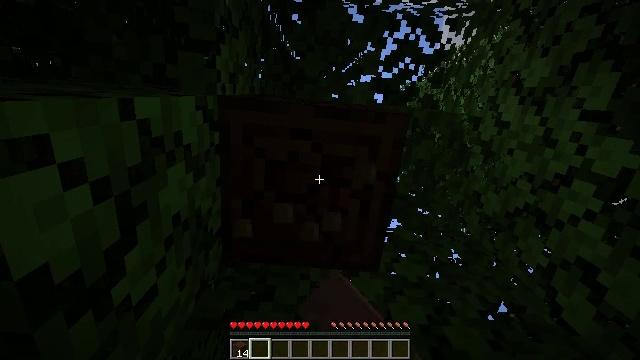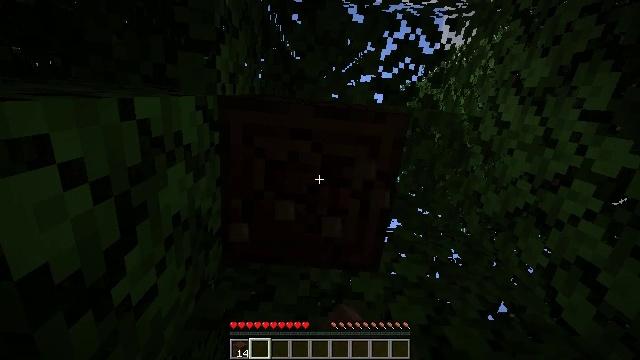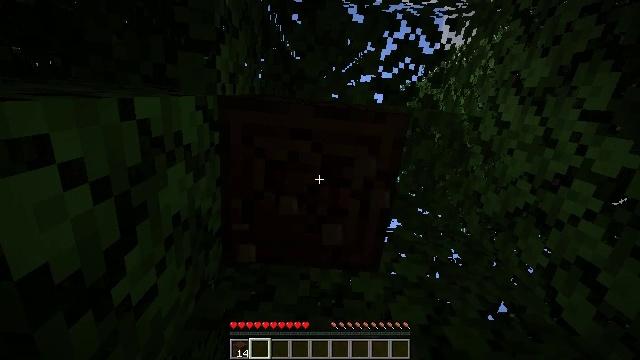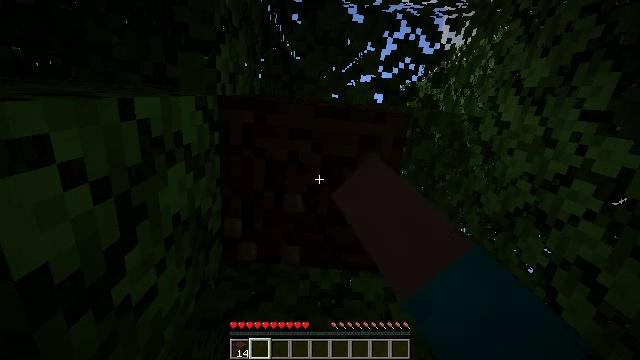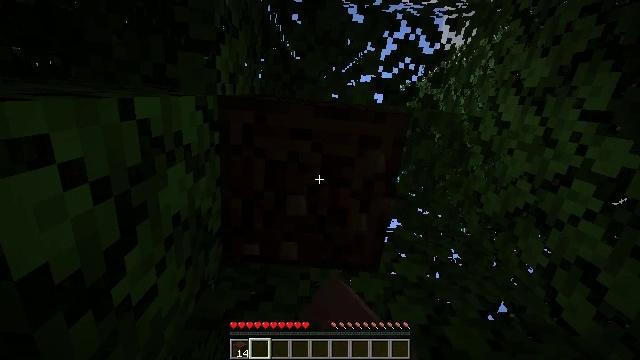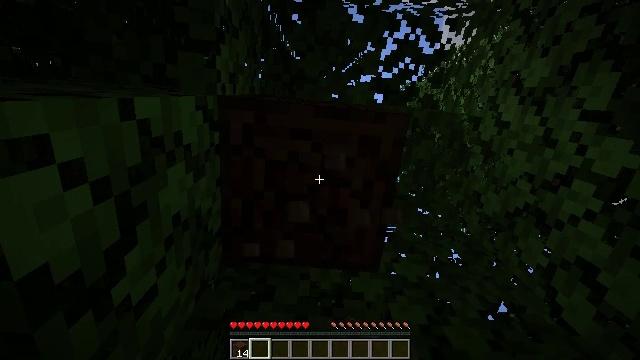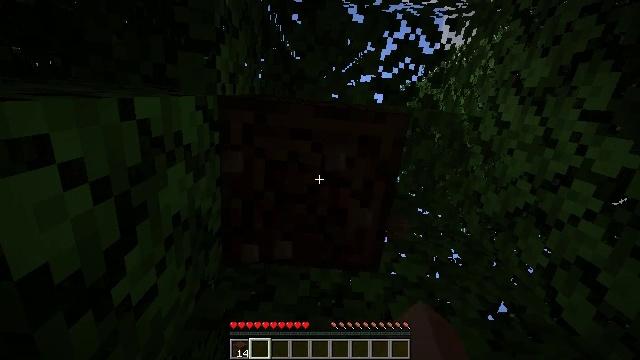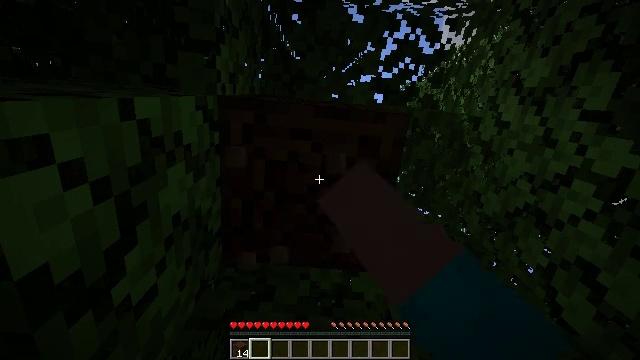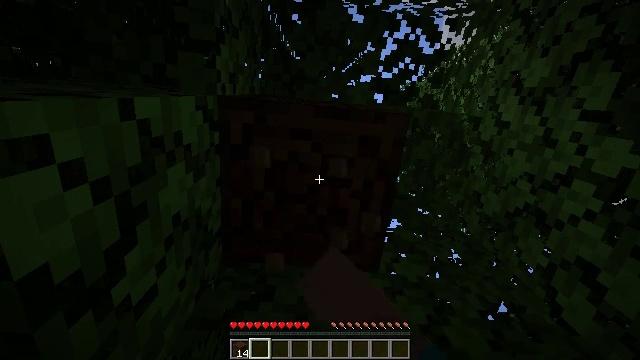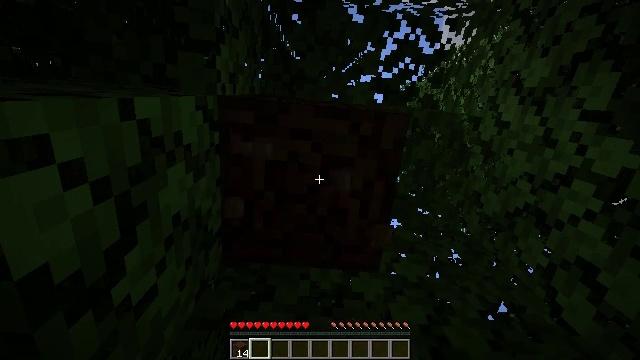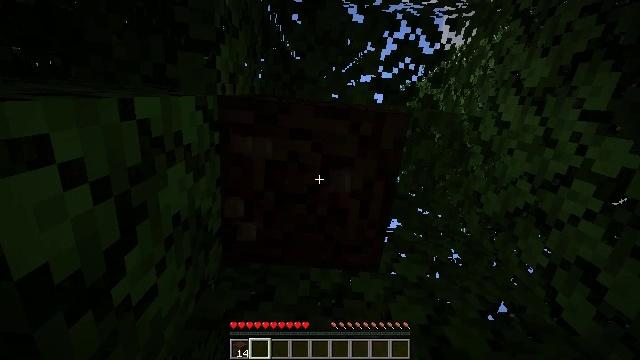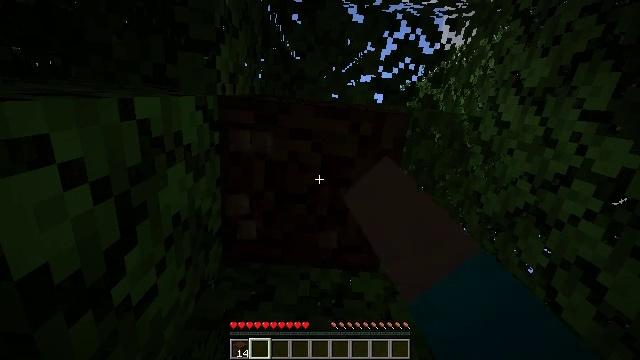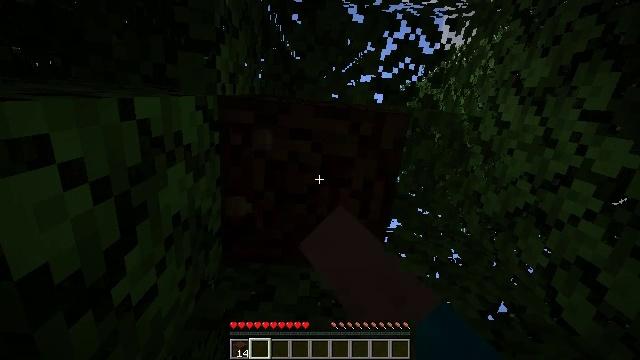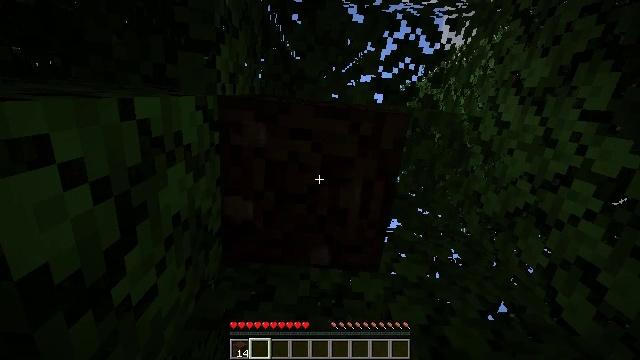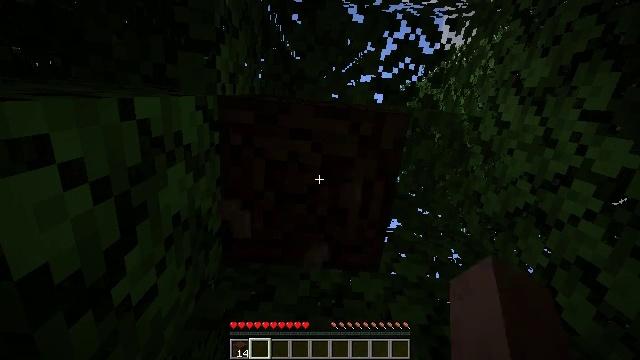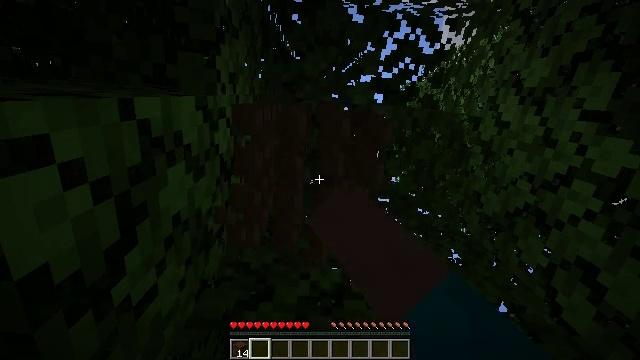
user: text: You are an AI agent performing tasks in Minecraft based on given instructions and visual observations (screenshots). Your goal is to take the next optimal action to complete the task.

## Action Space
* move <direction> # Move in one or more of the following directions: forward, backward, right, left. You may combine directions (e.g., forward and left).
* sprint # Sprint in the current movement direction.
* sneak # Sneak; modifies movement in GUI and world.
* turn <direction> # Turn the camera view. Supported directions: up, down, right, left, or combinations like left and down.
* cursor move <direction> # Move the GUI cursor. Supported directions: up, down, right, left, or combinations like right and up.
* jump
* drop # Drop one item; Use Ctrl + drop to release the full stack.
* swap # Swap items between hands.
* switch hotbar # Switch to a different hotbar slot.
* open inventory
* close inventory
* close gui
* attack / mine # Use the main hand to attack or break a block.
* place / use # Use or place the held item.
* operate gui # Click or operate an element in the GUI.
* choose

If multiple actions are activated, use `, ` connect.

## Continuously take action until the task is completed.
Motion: motion action
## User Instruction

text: Chop down the dark oak log.
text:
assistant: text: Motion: attack / mine
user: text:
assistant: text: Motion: attack / mine
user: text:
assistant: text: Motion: attack / mine
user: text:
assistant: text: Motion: attack / mine
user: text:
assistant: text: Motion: attack / mine
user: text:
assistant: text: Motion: attack / mine
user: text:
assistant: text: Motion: attack / mine
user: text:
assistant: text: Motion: attack / mine
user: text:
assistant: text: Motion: attack / mine
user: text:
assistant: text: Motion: attack / mine
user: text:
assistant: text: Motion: attack / mine
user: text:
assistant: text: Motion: attack / mine
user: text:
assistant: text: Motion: attack / mine
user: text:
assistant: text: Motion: attack / mine
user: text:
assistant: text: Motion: attack / mine
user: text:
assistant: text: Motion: attack / mine
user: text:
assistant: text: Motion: attack / mine
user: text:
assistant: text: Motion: attack / mine
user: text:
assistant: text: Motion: attack / mine
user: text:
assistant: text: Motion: attack / mine